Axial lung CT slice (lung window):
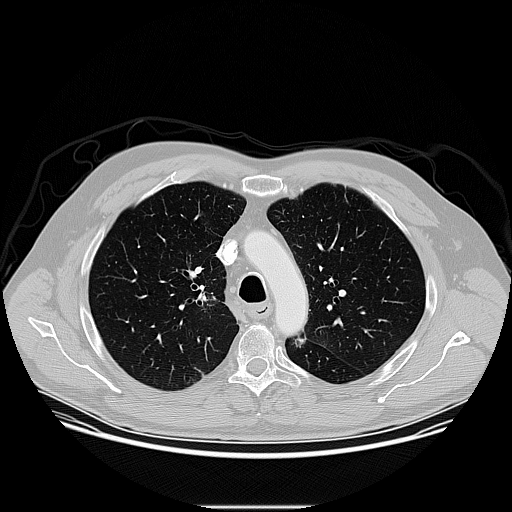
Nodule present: no